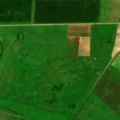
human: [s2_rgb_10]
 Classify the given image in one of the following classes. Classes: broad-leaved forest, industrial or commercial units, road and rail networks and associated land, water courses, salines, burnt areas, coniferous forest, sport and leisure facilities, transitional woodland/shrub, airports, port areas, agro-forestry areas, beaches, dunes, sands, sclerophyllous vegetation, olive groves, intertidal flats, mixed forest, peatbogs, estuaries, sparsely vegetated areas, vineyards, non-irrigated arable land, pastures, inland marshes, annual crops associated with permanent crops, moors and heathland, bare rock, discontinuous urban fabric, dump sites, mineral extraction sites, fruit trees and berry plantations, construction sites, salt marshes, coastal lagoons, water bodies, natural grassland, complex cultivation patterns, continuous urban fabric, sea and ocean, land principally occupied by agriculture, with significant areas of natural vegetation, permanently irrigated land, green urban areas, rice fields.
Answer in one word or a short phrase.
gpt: non-irrigated arable land, pastures